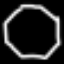
Label: octagon